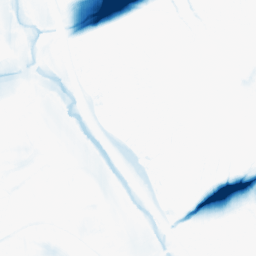
Category: morphological
Decomposition family: morphological_ellipse
Decomposition parameters: operation: closing
width: 50
height: 10
Upsampling method: lanczos
Upsampling parameters: scale: 2
Upsampling scale: 2